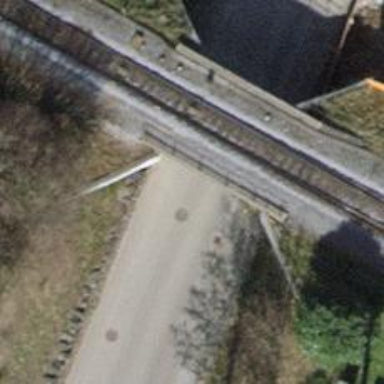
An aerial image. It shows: Residential road with asphalt surface going through tunnel.